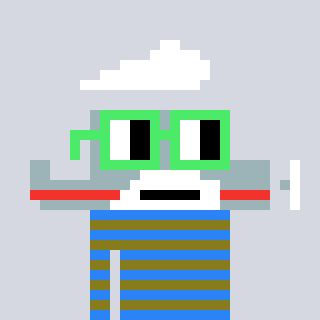
a pixel art character with square light green glasses, a plane-shaped head and a gunk-colored body on a cool background